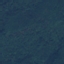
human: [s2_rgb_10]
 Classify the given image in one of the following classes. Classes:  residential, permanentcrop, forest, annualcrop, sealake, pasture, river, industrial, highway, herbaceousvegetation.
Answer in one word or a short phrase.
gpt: Forest